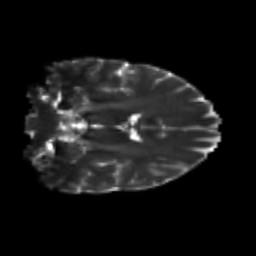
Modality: T2w
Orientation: coronal
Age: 24
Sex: male
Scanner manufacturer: siemens
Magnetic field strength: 3 T
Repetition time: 3.5 s
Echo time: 0.125 s